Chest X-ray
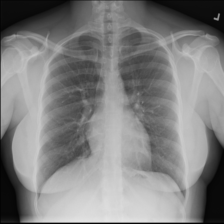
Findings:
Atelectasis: negative
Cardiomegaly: negative
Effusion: negative
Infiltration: negative
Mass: negative
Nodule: negative
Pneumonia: negative
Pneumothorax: negative
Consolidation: negative
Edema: negative
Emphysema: negative
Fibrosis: negative
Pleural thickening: negative
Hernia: negative